Interaction volume radius: 5 \u00c5
Interaction volume height: 30 \u00c5
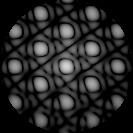
Disorder parameter: 0.02755